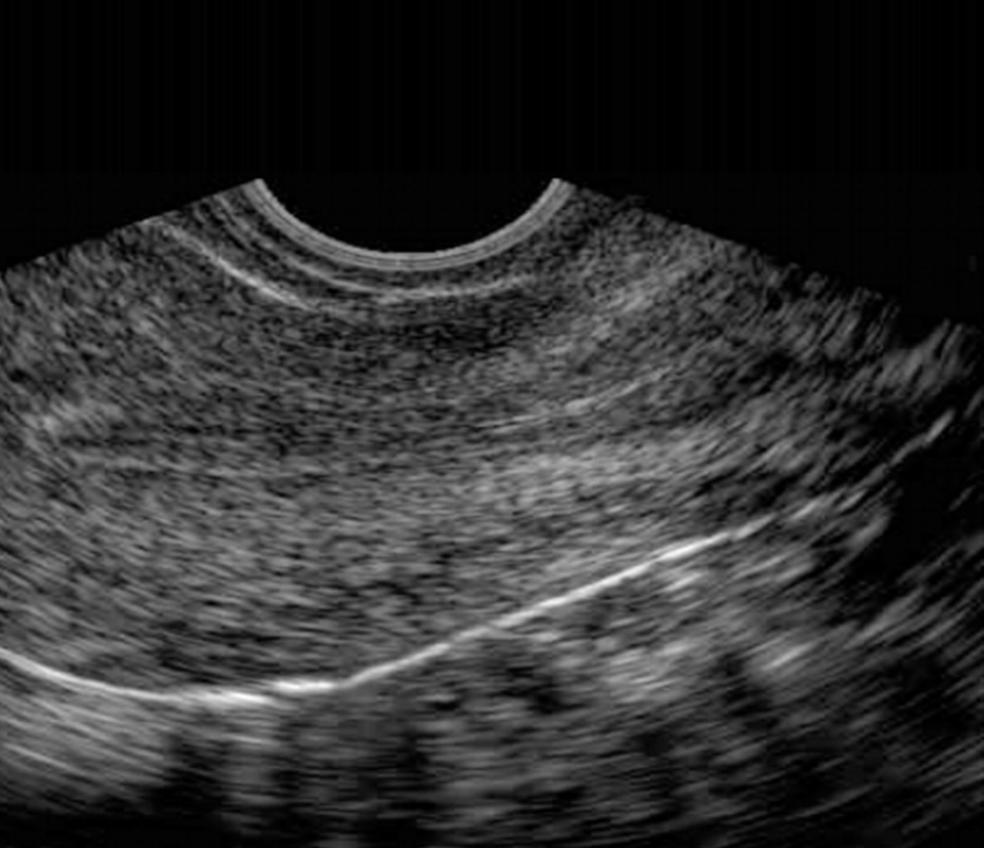
Label: notinfected